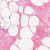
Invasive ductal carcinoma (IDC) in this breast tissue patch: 0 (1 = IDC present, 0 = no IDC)